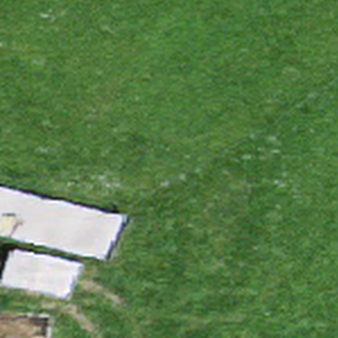
Label: other